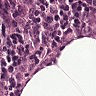
Metastatic tissue present: yes